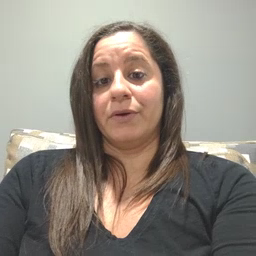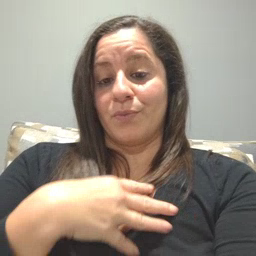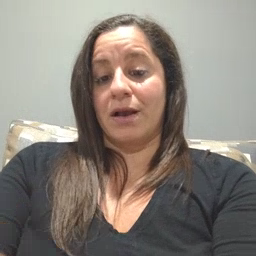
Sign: white